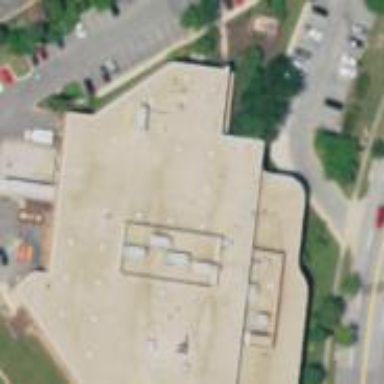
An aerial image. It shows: School building.